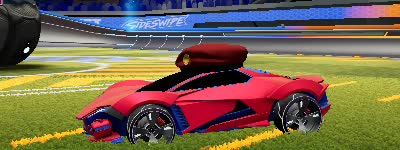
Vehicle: werewolf